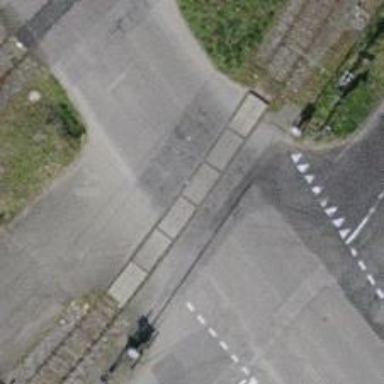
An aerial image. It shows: Full barrier level crossing on railway.